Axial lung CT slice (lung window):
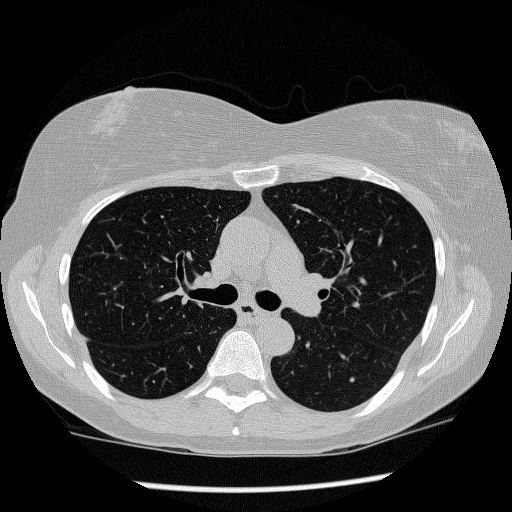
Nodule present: no